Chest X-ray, PA view. Patient: 45 years old, sex F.
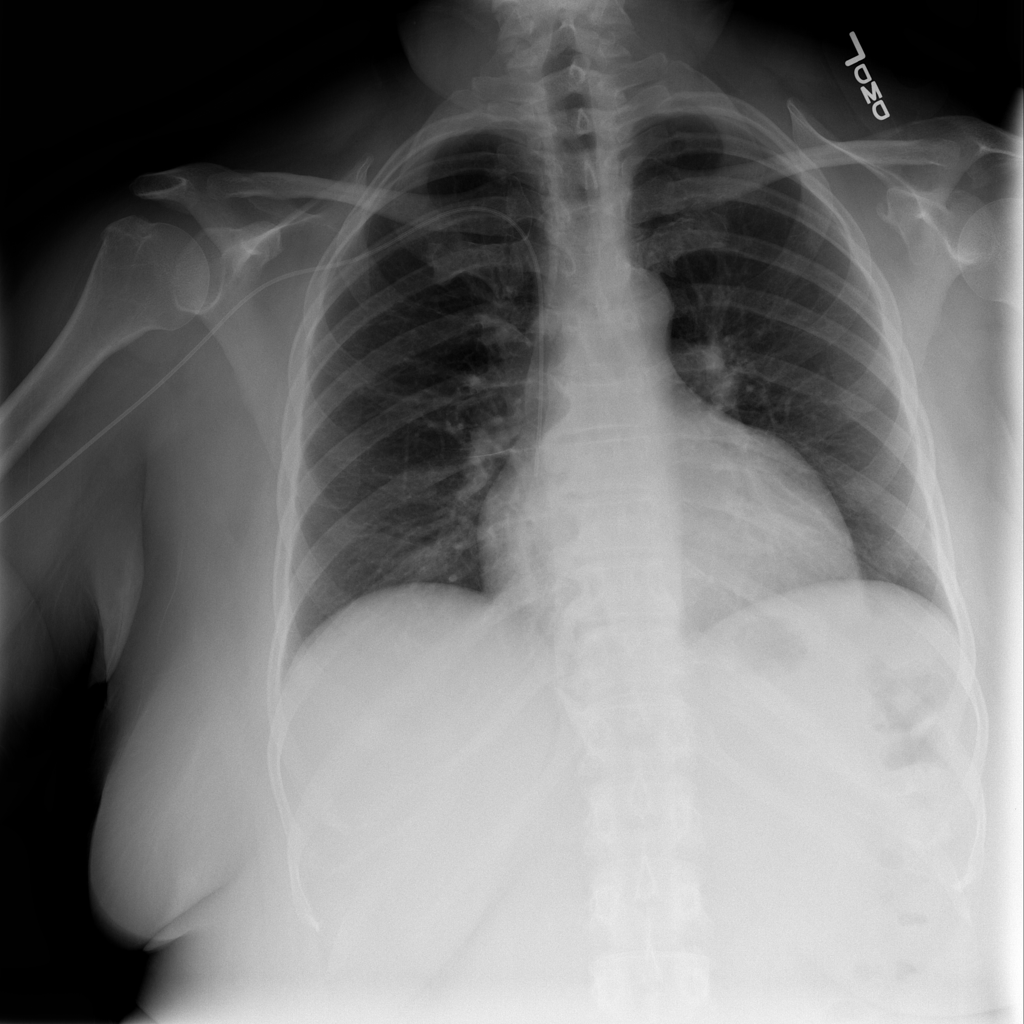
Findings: Cardiomegaly